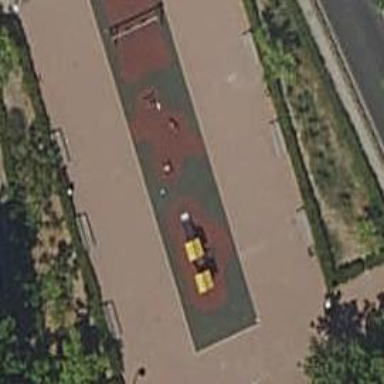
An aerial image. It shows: Playground area for leisure land.